Field crop: tomato
Growth stage: 1
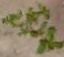
Species: portulaca